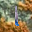
Label: 1